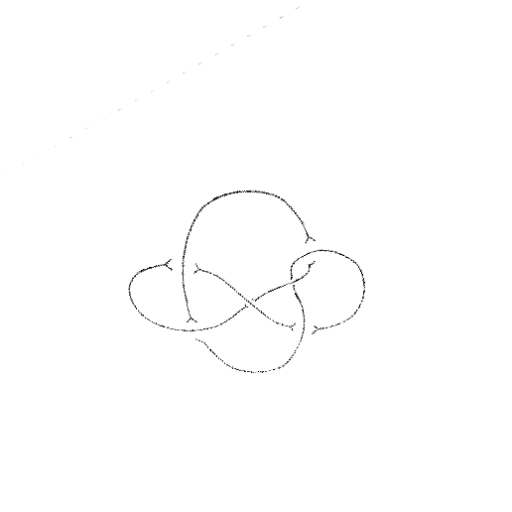
Crossing number: 6